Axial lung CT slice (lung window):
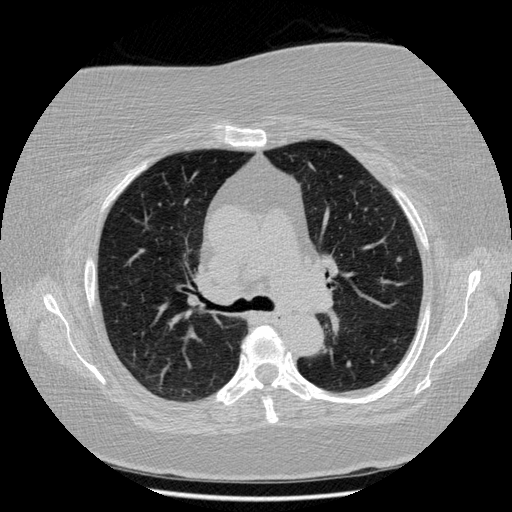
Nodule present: yes
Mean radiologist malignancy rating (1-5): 2.667